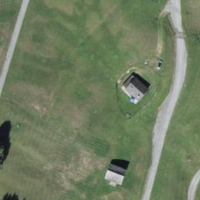
EUNIS habitat code: 23
Species observed at this site:
Bombus mesomelas
Galeruca tanaceti
Eristalis tenax
Euchalcia variabilis
Deilephila porcellus
Mythimna conigera
Euplexia lucipara
Odontopera bidentata